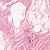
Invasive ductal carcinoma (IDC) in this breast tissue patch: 0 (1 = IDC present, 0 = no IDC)